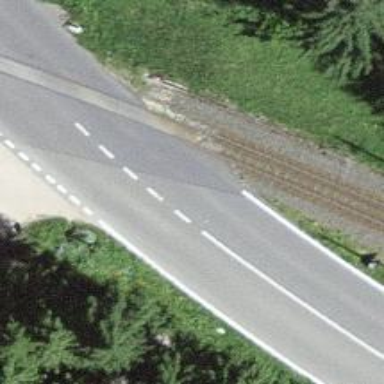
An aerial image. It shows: Secondary road with asphalt surface.